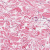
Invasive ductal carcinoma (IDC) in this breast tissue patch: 0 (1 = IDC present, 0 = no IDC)